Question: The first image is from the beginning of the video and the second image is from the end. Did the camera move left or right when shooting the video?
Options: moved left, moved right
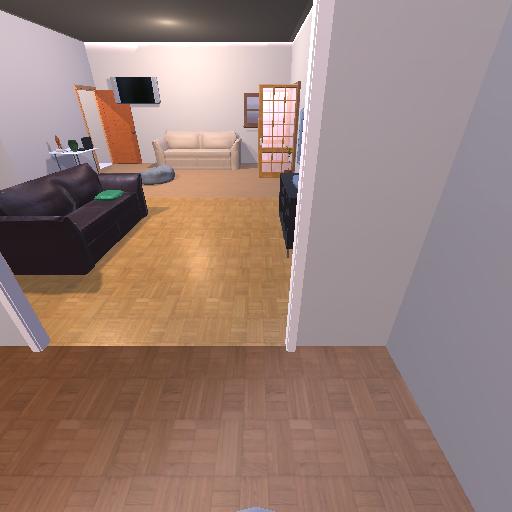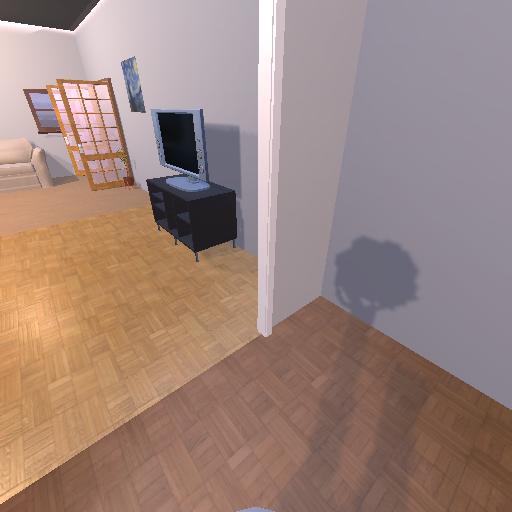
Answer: moved left